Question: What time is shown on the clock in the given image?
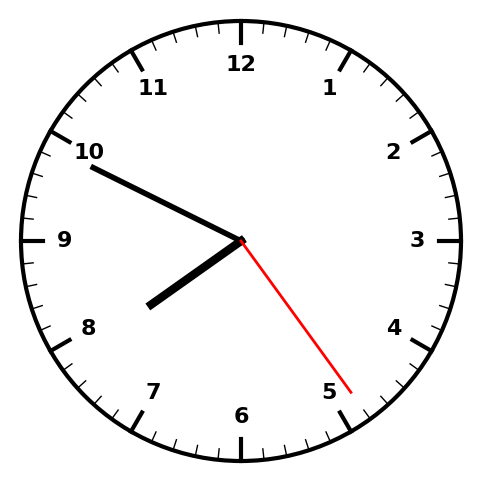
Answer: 07:49:24